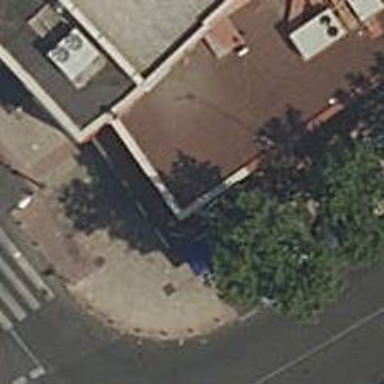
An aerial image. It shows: Cafe.